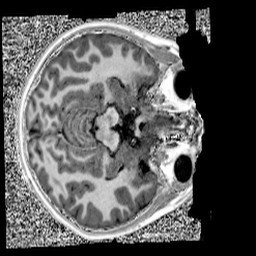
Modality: UNIT1
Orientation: axial
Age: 9
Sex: male
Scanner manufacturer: siemens
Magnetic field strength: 3 T
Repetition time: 4 s
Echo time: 0.00303 s